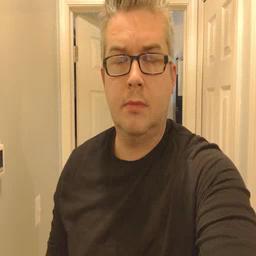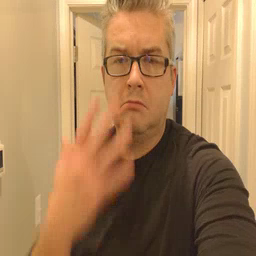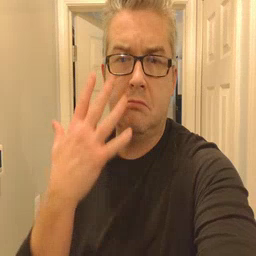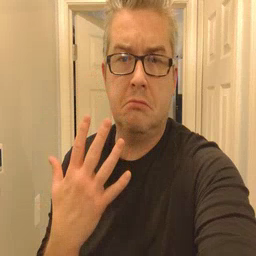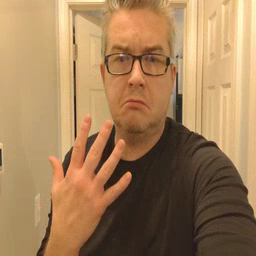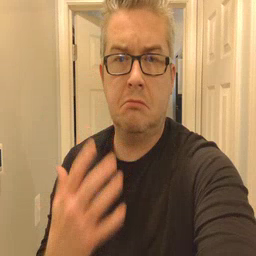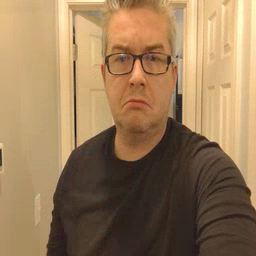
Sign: sad